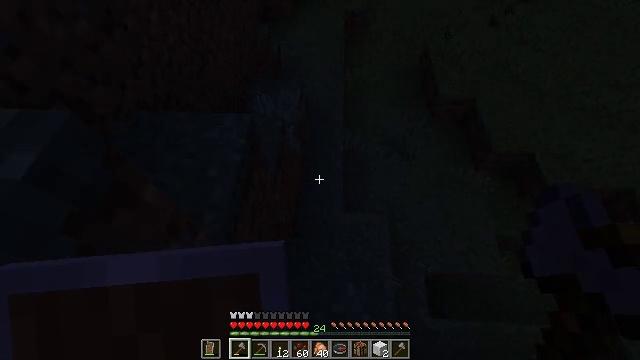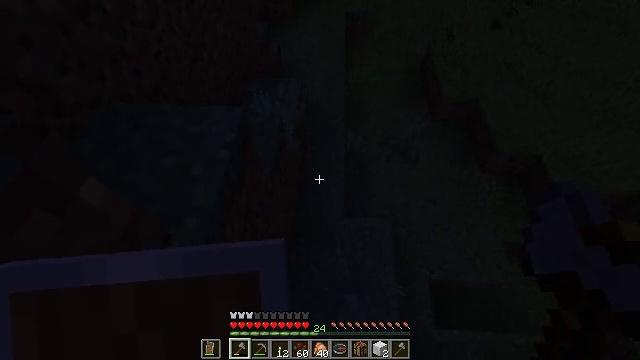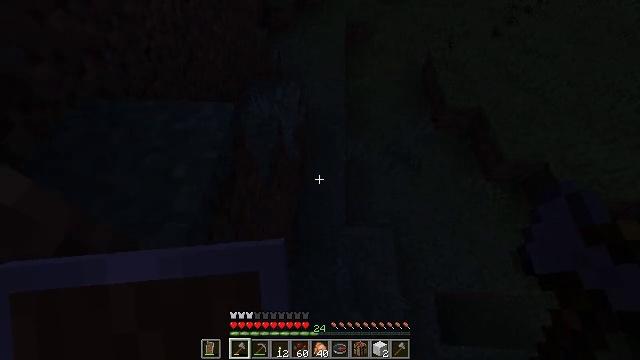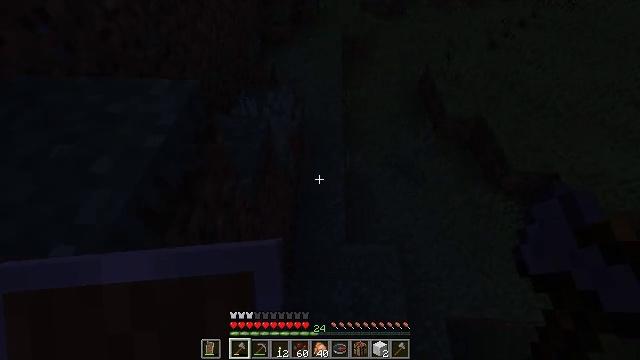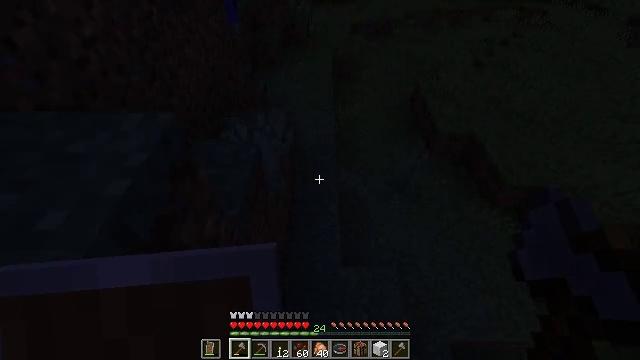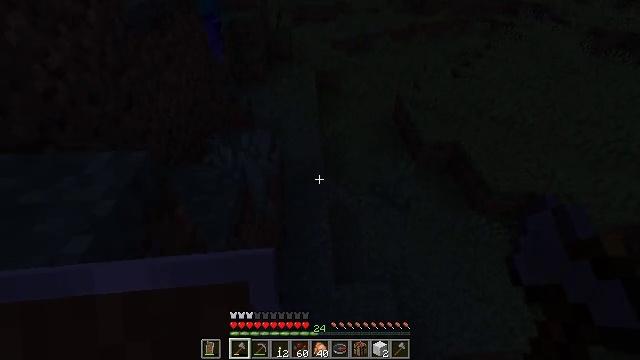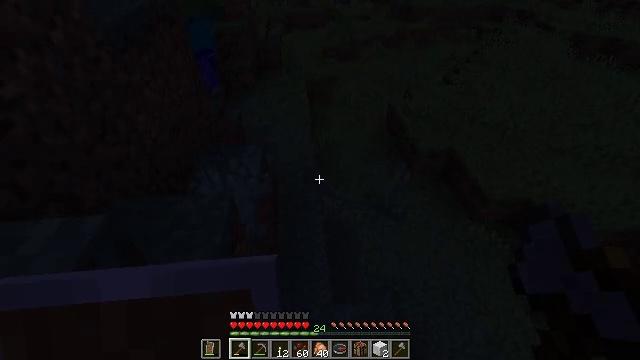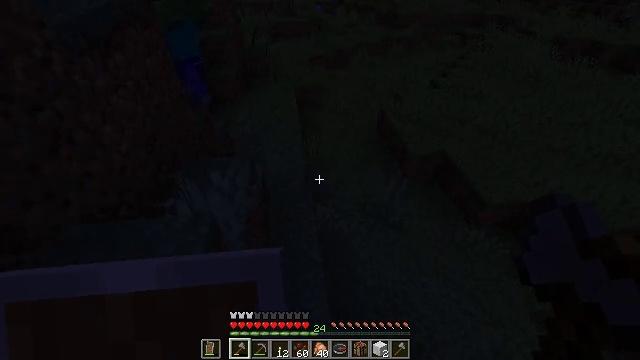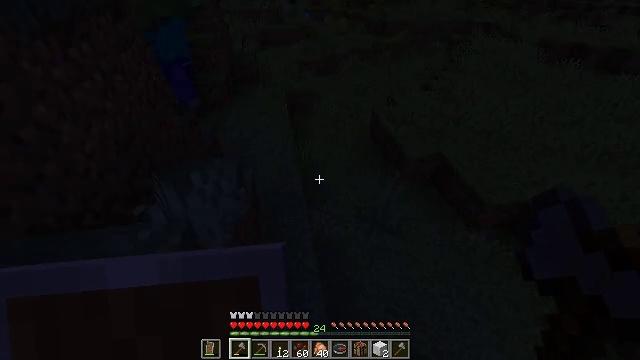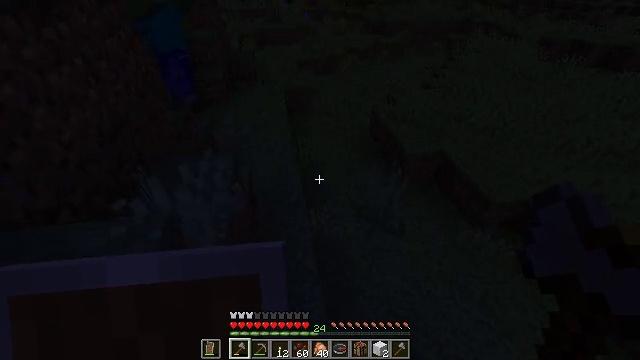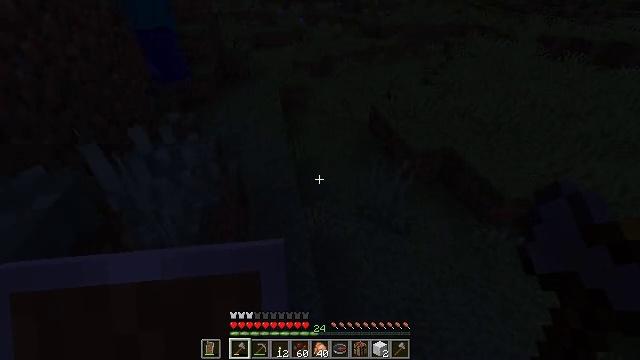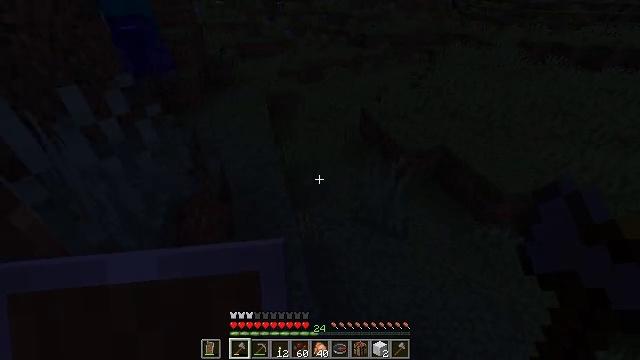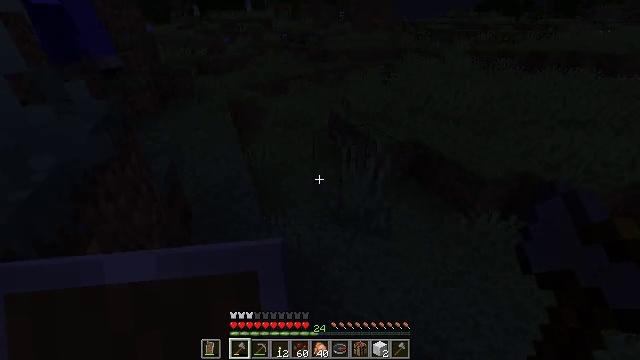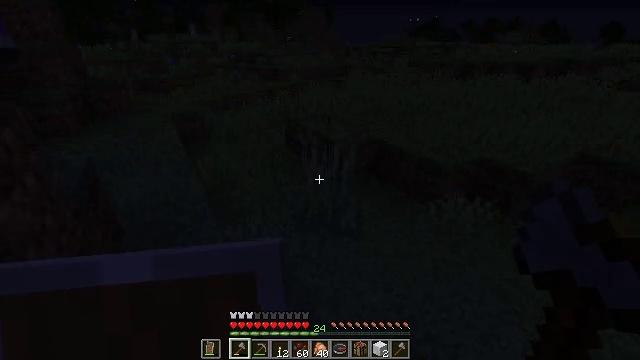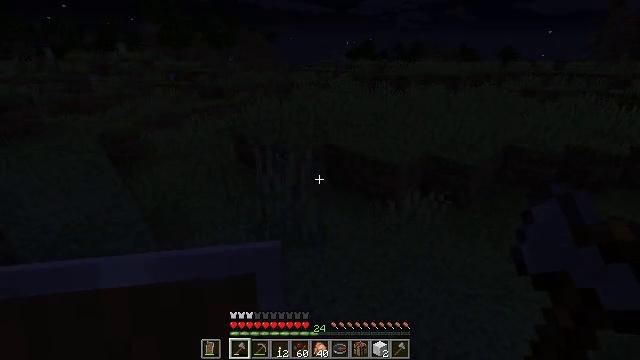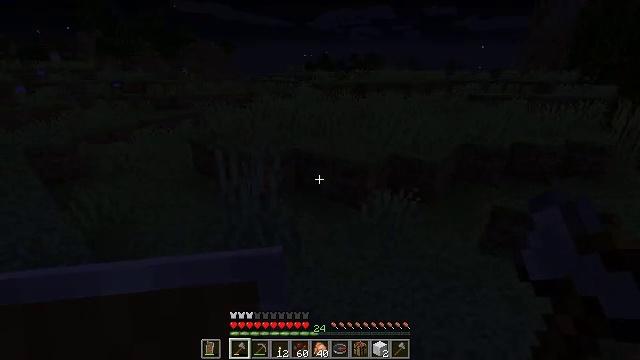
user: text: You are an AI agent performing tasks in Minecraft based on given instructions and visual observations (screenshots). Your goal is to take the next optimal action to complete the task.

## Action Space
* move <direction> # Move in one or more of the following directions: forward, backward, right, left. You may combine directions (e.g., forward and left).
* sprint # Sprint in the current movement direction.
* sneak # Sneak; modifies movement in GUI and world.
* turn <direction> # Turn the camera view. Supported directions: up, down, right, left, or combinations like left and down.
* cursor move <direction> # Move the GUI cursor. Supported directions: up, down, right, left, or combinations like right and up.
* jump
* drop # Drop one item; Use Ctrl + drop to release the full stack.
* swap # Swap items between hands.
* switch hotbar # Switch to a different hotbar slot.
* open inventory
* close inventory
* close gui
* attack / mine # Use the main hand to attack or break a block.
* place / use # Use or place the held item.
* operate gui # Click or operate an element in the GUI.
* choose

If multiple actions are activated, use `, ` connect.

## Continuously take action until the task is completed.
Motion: motion action
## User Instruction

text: Kill mobs.
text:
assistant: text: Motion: move forward
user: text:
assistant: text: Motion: move forward, turn up
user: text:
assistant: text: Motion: move forward, turn up
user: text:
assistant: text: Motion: move forward, turn right and up
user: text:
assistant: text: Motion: move forward, turn right and up
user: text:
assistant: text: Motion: move forward, turn right and up
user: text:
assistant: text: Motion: move forward, turn right and up
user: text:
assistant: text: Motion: move forward, turn right and up
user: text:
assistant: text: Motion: move forward
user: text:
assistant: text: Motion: move forward, turn up
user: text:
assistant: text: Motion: move forward, turn right and up
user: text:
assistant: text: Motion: move forward, turn right and up
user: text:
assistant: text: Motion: move forward, turn right and up
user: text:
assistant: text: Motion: move forward, turn right and up
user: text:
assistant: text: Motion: move forward, turn right and up
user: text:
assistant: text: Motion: move forward, turn right and up
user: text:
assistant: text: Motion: move forward, turn right
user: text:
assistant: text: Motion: move forward, turn right
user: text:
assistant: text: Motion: move forward, turn right
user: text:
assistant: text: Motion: move forward, turn right and up
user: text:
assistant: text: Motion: move forward, turn right and up
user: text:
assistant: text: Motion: move forward
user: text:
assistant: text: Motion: move forward
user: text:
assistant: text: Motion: no_op
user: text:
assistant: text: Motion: turn left
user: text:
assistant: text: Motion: turn left
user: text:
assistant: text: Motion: move forward, turn left
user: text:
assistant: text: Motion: move forward
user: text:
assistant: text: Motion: no_op
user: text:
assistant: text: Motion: move forward